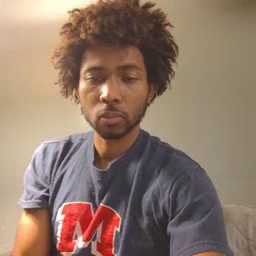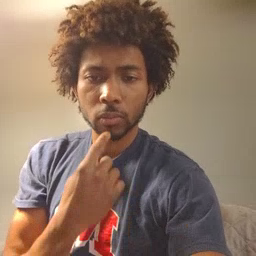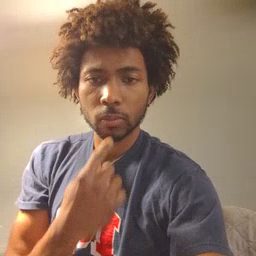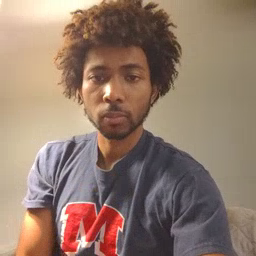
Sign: say